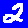
Digit: 2